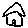
Label: house